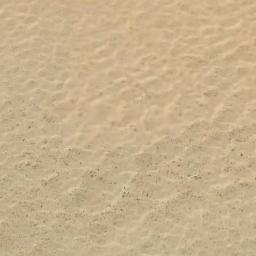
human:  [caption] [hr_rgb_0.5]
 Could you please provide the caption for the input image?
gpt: The white desert is full of sparse plants .

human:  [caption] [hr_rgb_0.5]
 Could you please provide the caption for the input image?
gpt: This is a yellow desert with wavy stripes and there is sparse dark green chaparral in the desert .

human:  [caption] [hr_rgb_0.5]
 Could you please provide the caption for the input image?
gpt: There are some bare rocks in this desert .

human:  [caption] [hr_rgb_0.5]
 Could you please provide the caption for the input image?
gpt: The desert has yellow sand, Some trellis dunes and sparse plants .

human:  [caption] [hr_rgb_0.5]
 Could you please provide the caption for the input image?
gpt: A yellow desert with many dunes .